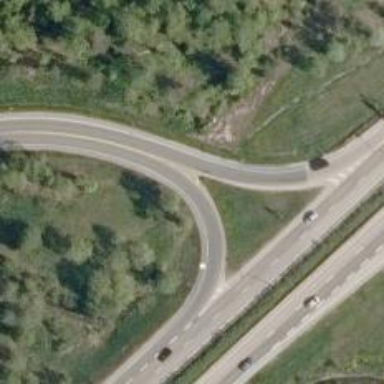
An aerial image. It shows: Trunk link road with asphalt surface.